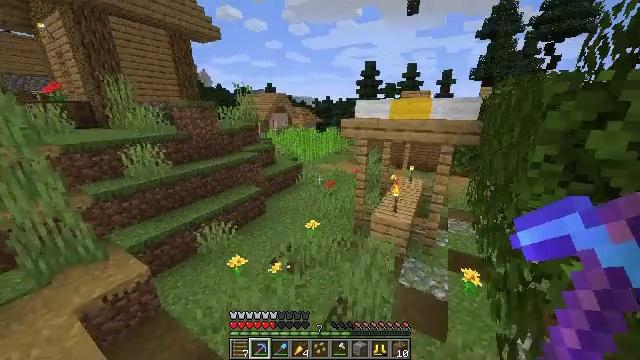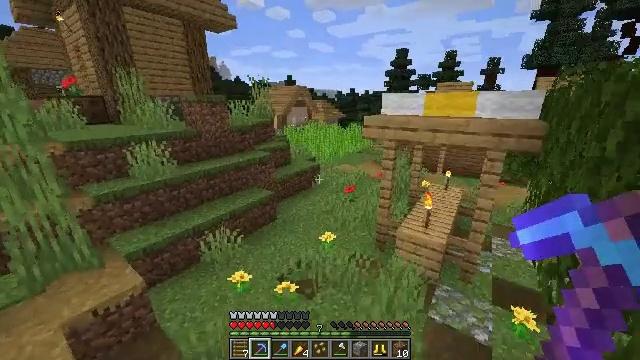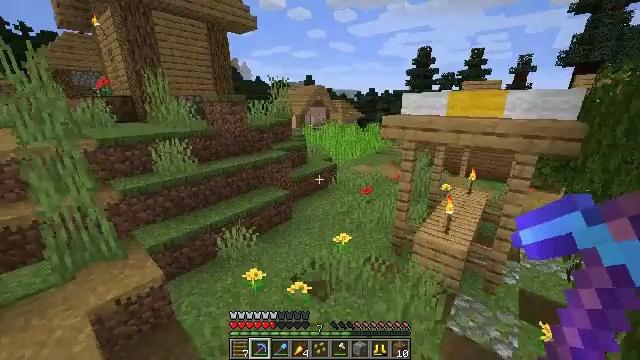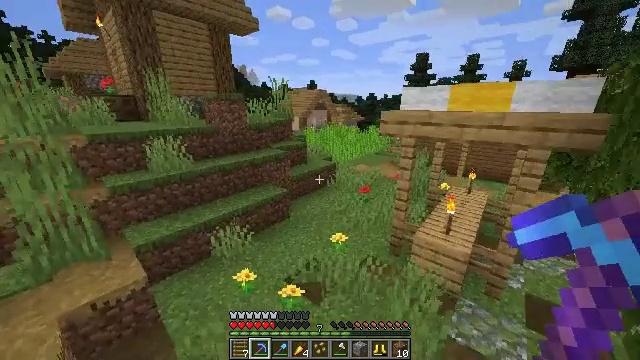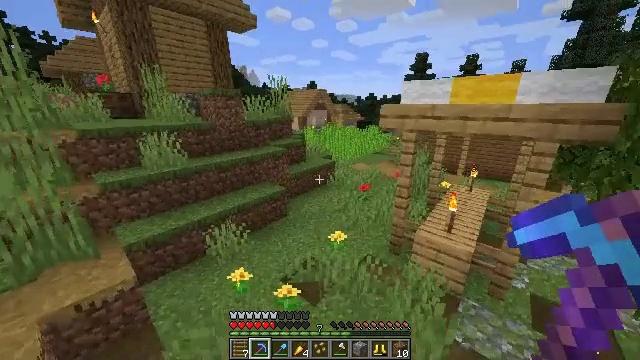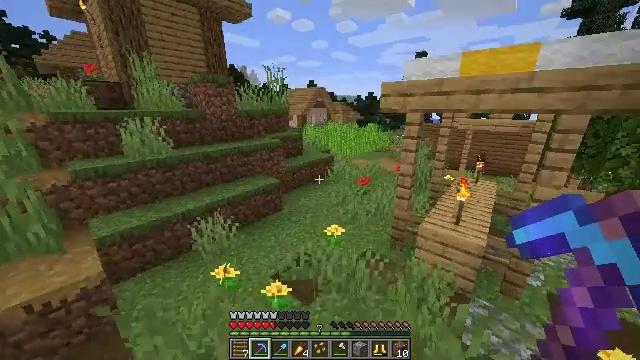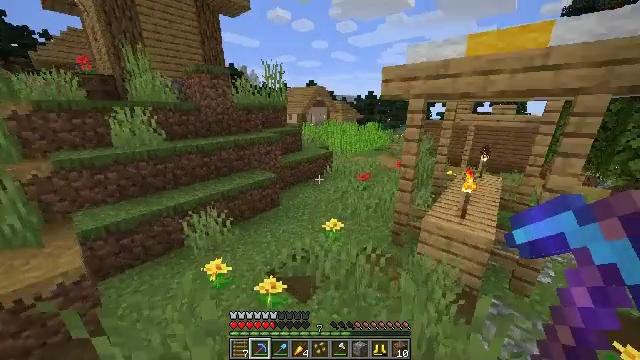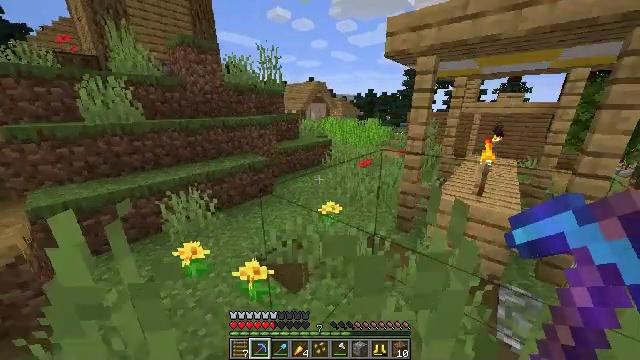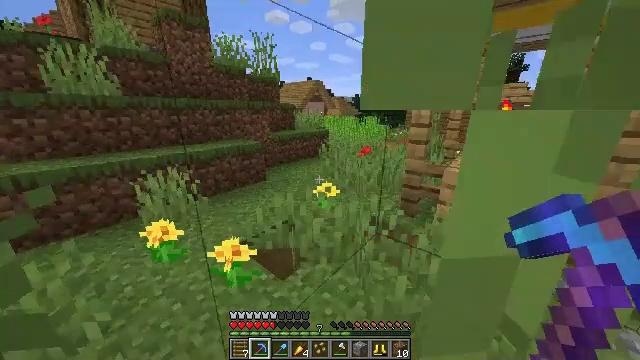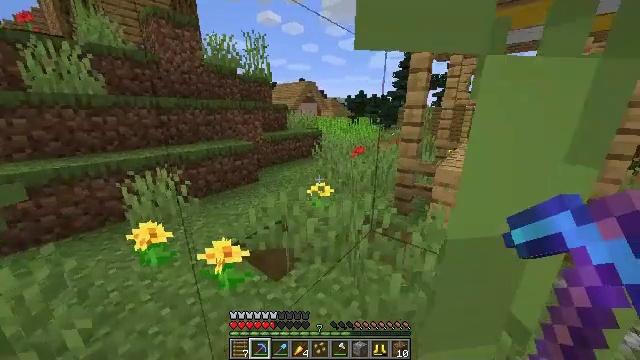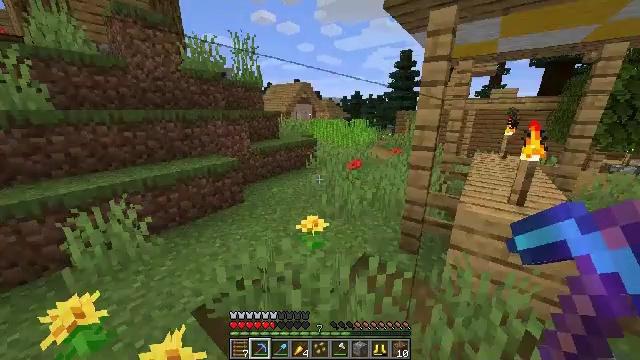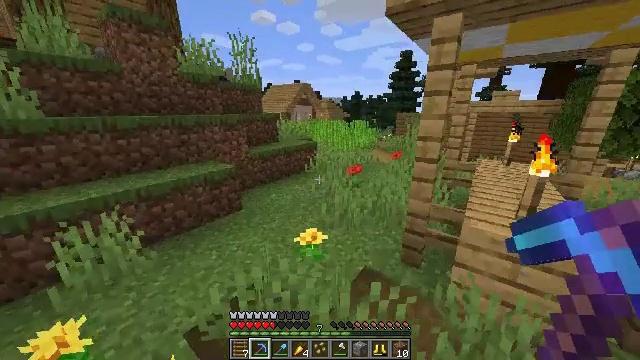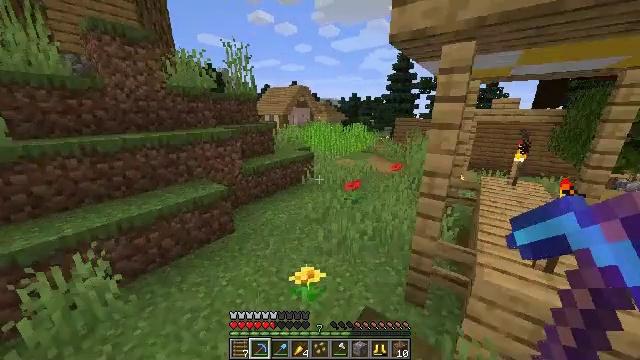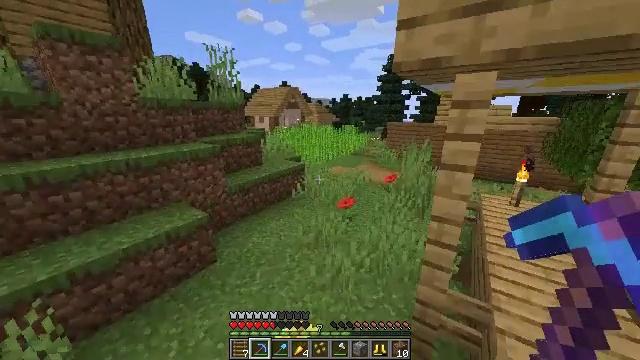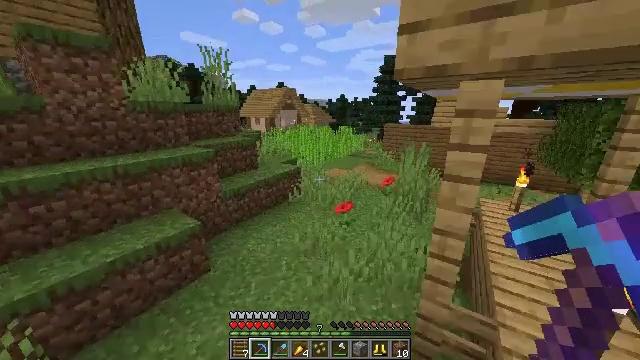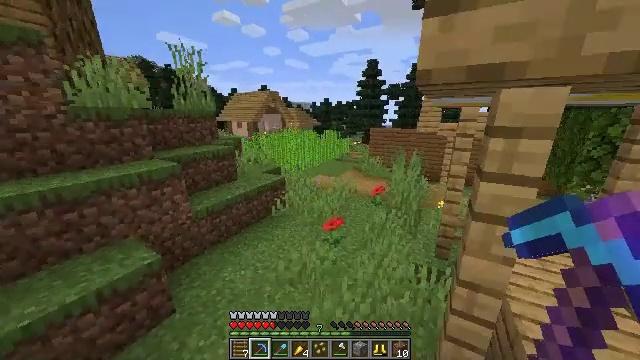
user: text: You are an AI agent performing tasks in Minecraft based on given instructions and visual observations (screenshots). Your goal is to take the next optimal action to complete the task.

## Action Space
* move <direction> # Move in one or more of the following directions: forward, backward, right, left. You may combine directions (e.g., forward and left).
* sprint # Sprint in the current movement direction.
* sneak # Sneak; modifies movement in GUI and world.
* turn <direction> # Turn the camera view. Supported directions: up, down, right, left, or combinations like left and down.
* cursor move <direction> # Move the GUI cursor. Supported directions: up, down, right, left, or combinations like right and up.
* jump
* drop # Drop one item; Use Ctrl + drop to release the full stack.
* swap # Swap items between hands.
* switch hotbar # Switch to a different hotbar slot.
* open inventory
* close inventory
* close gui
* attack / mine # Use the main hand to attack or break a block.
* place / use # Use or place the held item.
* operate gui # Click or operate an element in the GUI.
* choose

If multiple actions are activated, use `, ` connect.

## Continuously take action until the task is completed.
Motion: motion action
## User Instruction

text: Use obsidian and an eye of ender to craft an ender chest.
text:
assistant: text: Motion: move forward, sprint, turn left, jump
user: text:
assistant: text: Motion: move forward, sprint, turn left, jump
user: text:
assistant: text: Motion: move forward, sprint, jump
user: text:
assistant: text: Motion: move forward, sprint, jump
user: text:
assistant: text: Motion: move forward, sprint, jump
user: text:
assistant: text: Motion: move forward, sprint, jump
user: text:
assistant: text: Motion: move forward, sprint, jump
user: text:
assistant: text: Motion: move forward, sprint, jump
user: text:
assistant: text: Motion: move forward, sprint, turn right, jump
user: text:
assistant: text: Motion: move forward, sprint, turn right, jump
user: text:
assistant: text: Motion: move forward, sprint, jump
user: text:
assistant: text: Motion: move forward, sprint, jump
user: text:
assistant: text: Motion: move forward, sprint, turn right, jump
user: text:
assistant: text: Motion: move forward, sprint, jump
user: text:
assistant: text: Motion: move forward, sprint, turn right, jump
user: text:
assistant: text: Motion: move forward, sprint, turn right, jump
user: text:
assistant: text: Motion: move forward, sprint, turn right, jump
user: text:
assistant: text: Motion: move forward, sprint, turn right, jump
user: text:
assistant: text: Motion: move forward, sprint, turn right, jump
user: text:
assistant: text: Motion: move forward, sprint, turn right, jump
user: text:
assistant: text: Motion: move forward, sprint, turn right, jump
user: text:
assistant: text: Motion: move forward, sprint, turn right, jump
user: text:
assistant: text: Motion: move forward, sprint, jump
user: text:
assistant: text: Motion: move forward, sprint, jump
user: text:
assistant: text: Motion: move forward, sprint, jump
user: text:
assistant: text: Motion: move forward, sprint, jump
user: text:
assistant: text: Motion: move forward, sprint, jump
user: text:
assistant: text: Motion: move forward, sprint, jump
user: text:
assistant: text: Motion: move forward, sprint, jump
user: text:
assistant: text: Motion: move forward, sprint, turn left and up, jump